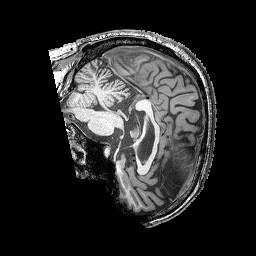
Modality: T1w
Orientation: sagittal
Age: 39
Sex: male
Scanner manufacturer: siemens
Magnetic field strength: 3 T
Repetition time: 2.25 s
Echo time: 0.00411 s